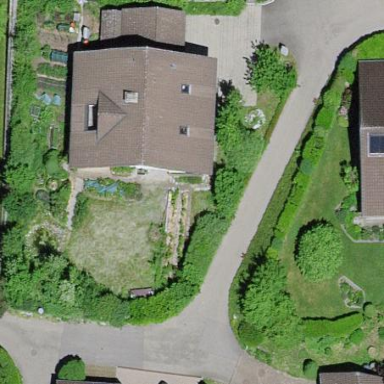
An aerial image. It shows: Residential building.